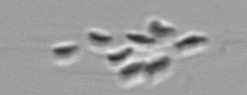
Label: Dinobryon